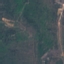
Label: HerbaceousVegetation